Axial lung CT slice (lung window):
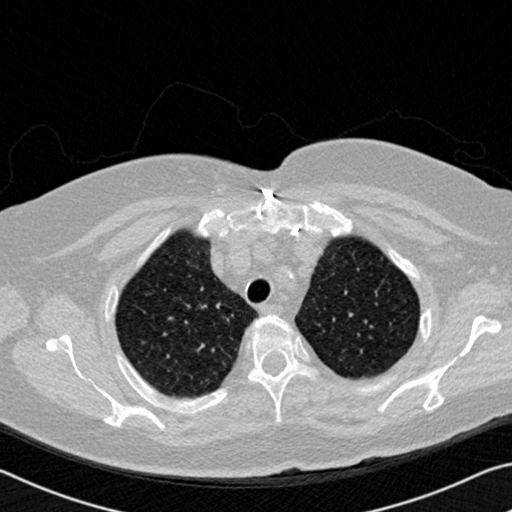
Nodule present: no